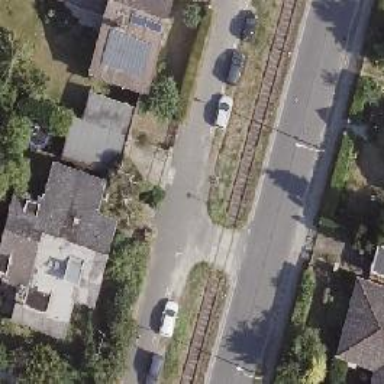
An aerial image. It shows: Uncontrolled railway level crossing.